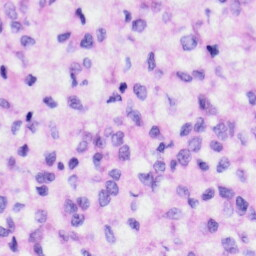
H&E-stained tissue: Liver